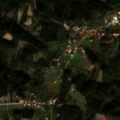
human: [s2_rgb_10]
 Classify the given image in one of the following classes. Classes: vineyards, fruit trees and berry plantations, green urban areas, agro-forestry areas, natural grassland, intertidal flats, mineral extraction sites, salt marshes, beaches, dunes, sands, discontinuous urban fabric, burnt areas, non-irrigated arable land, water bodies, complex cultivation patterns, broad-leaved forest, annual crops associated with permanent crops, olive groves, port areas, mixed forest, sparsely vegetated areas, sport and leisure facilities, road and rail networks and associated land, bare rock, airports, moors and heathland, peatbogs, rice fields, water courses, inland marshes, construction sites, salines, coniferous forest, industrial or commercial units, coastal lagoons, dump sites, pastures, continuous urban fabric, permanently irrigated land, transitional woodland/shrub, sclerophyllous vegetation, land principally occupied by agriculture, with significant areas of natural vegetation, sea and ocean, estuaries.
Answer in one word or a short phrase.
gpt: complex cultivation patterns, broad-leaved forest, coniferous forest, mixed forest, transitional woodland/shrub